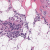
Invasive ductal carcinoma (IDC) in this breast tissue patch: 0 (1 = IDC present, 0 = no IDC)